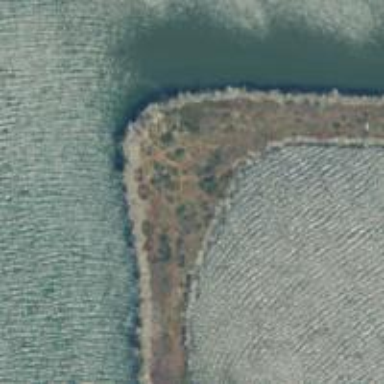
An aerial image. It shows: Breakwater structure.